Question: Where can I get the MenuItem TopLevelHeader Control Template? The <URL> link for styling menu items gives a modified template.

I need to obtain a control template that contains a default pop-up/context menu.
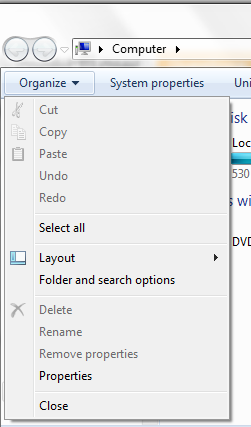
Answer: Manny tools are available that will serve the purpose like <URL>
but if you have <URL> you can extract the default control template by
1. Draggint the control onto the design surface
2. Right click the control and choose Edit Template -> Edit Copy
When you do this, Blend will extract the base template from the control and explicitly declare it within document/application as a resource which you can then edit to your liking.
Check this for more
<URL>